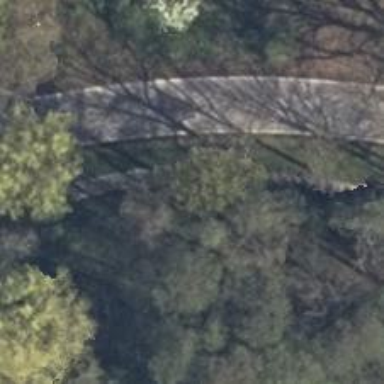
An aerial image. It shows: Paved path.